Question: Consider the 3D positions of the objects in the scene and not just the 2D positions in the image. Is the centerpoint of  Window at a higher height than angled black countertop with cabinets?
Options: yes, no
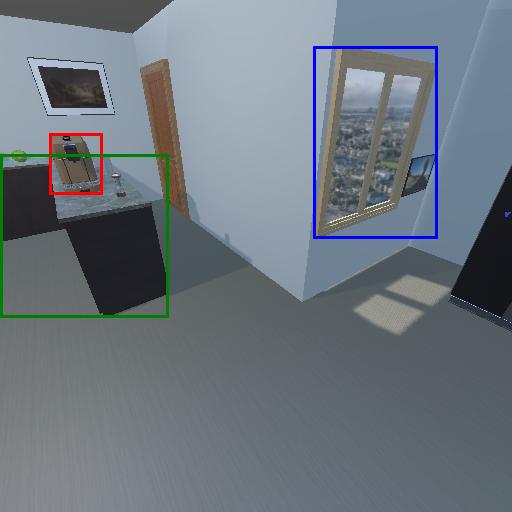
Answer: yes